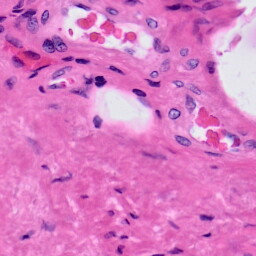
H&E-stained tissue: Prostate